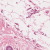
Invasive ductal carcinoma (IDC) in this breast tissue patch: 0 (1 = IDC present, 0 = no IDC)